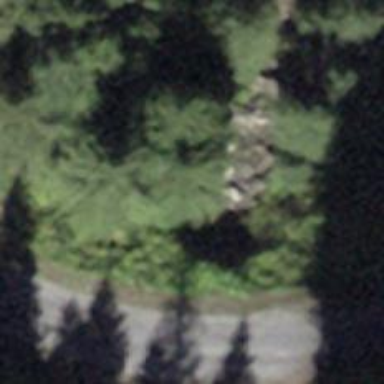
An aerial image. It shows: Culvert tunnel.